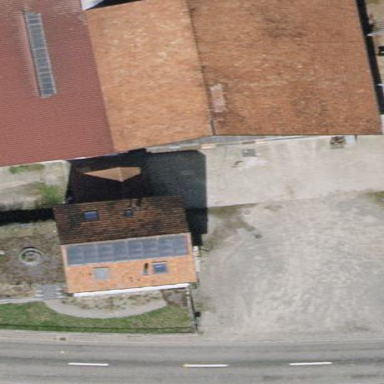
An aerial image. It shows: Farm building.